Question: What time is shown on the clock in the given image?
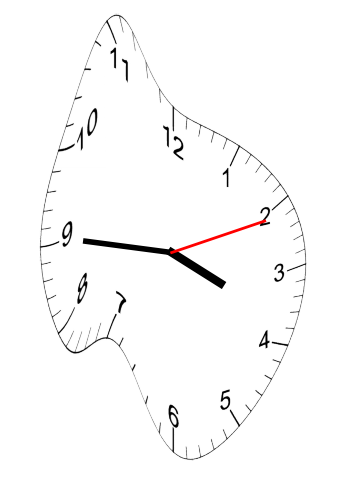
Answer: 03:45:11